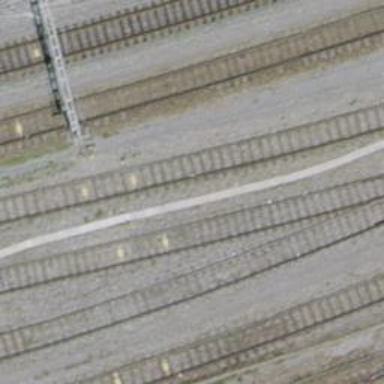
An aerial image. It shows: Single-track electrified railway service yard with contact line for trains.